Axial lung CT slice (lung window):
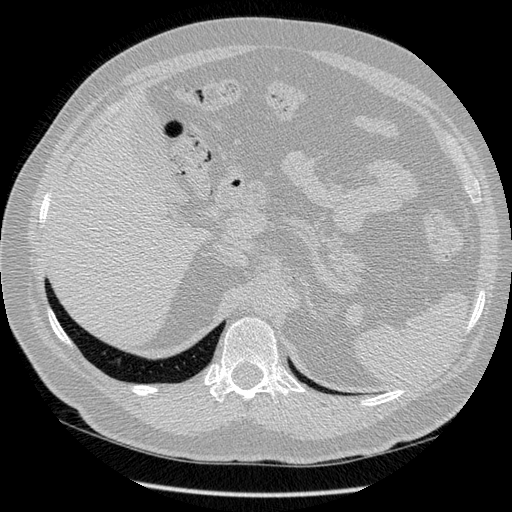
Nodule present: no